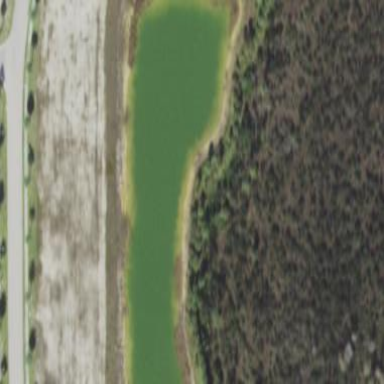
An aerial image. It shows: Lake with natural water.